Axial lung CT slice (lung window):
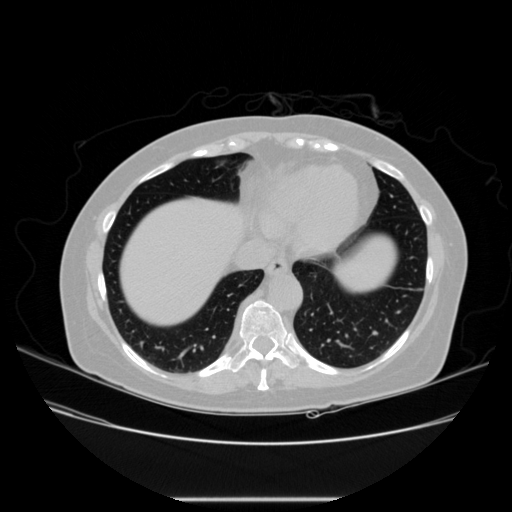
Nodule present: no